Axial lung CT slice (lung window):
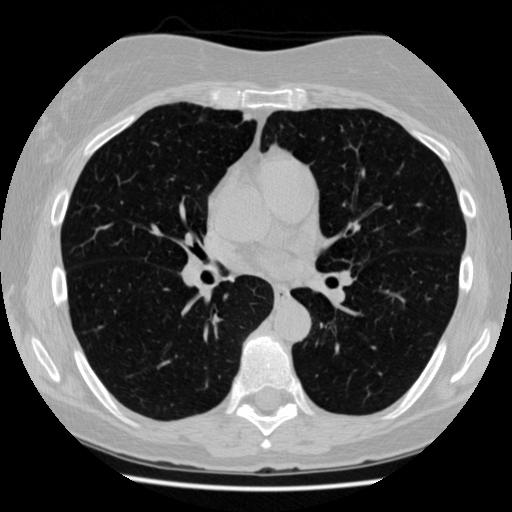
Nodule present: no